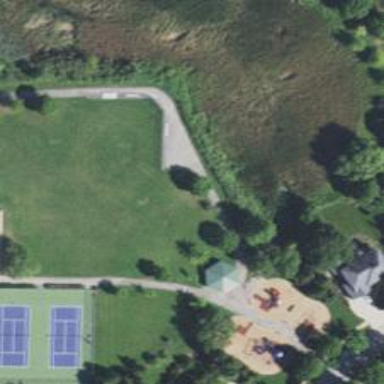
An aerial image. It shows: Lovely park for leisure and relaxation.